Chest X-ray. View position: PA
Patient age: 42
Patient sex: F
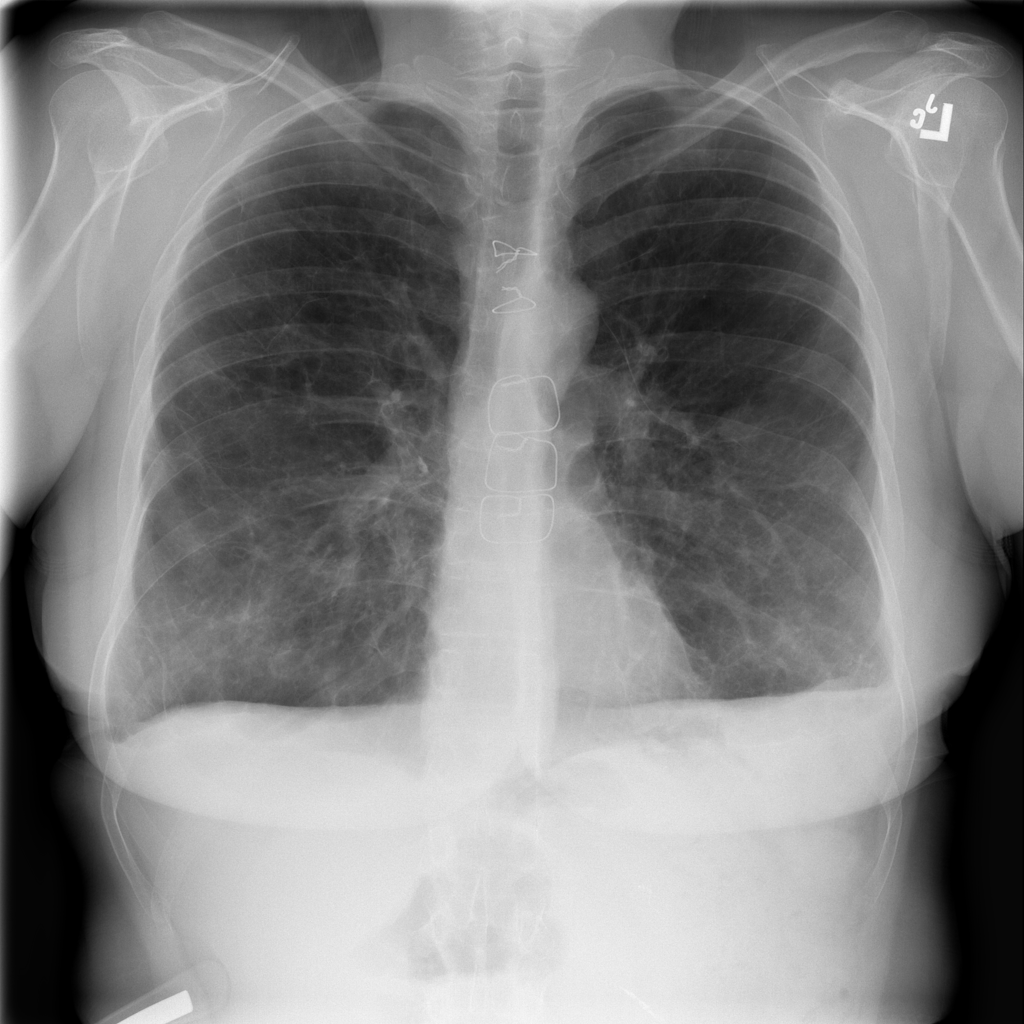
Finding: Pneumothorax